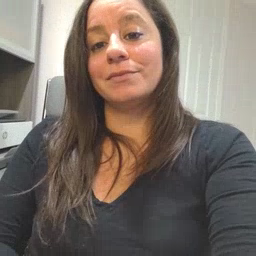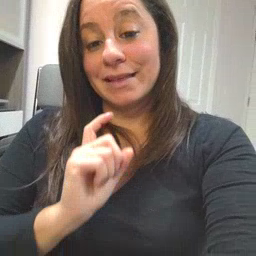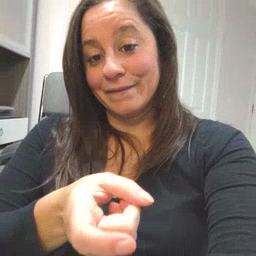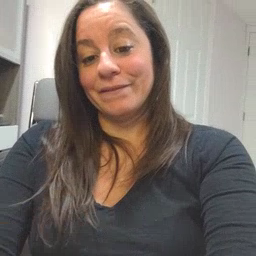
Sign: gift